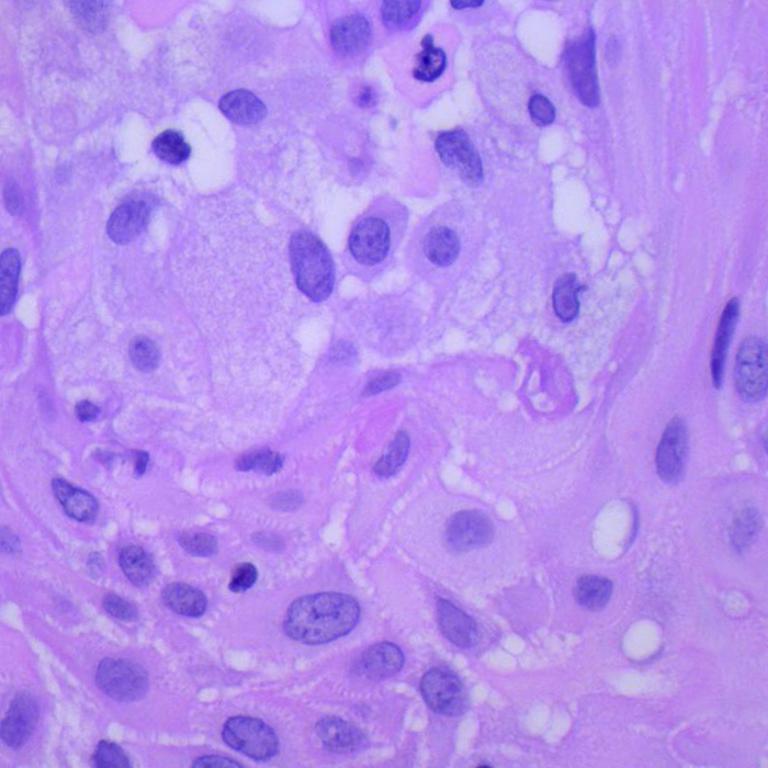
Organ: lung
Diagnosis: squamous carcinomas